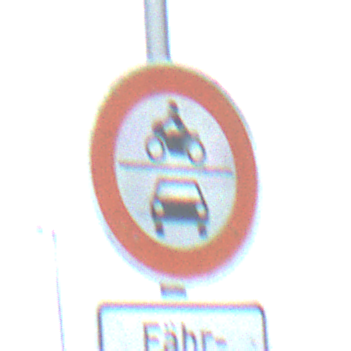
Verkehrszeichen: VerbotKraftfahrzeuge
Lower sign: SonstigeFahrzeugePersonengruppenFrei4
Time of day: Midday
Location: Outdoor (Suburban)
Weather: Overcast
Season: NotSpecified
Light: Natural